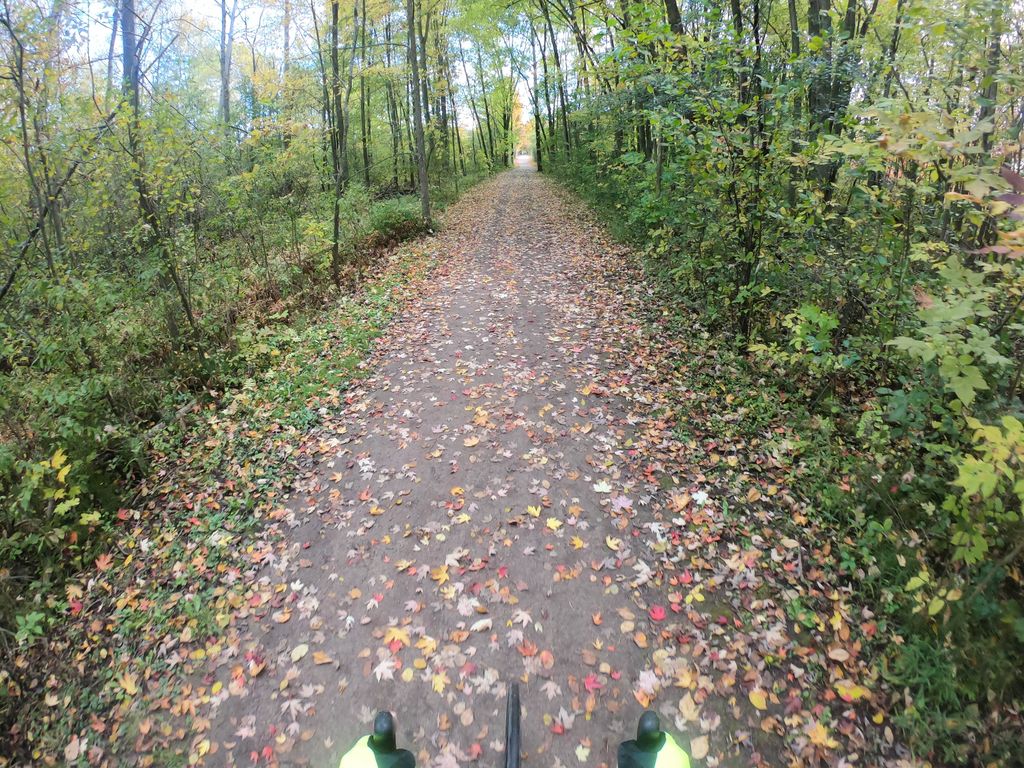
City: kitchener-waterloo